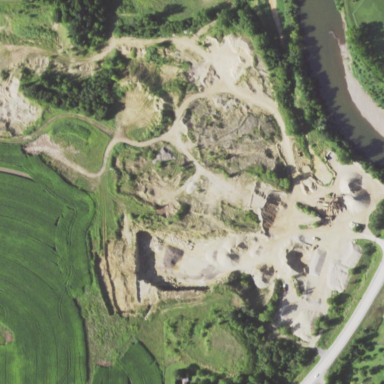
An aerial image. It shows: Quarry area.